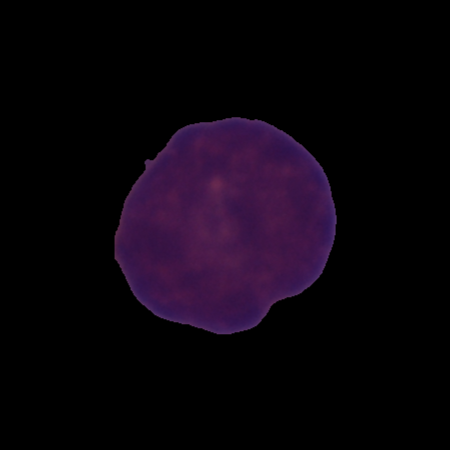
Label: cancer